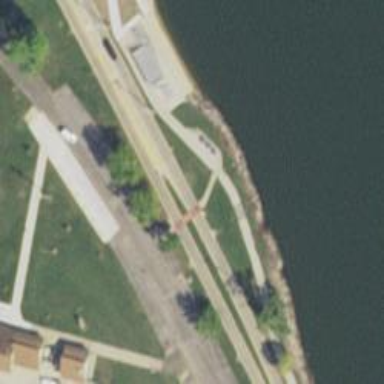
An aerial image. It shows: Footway located on traffic island.